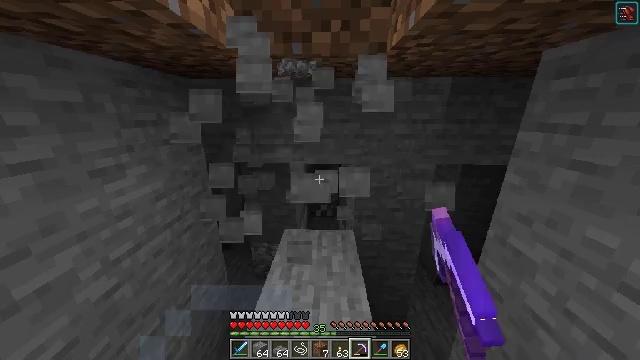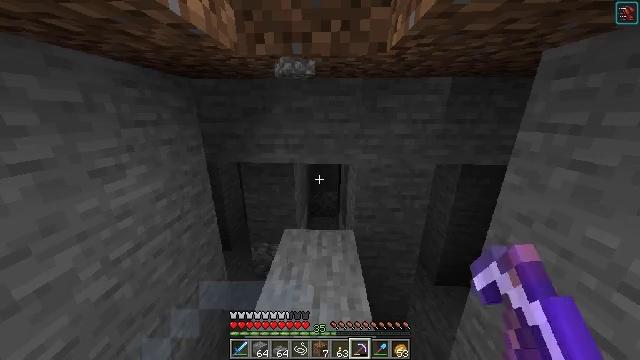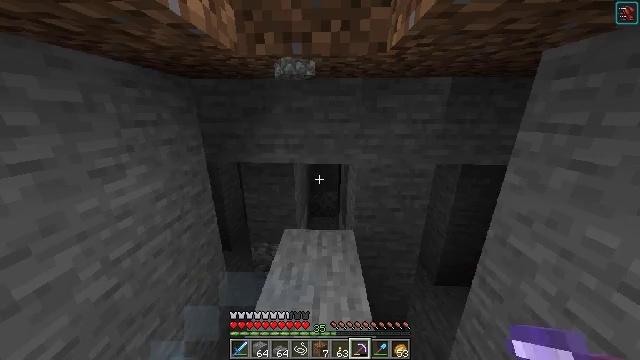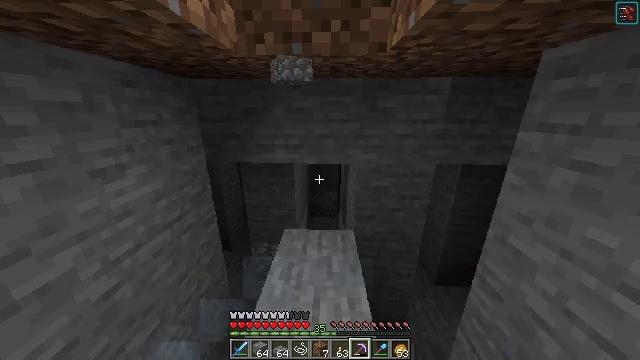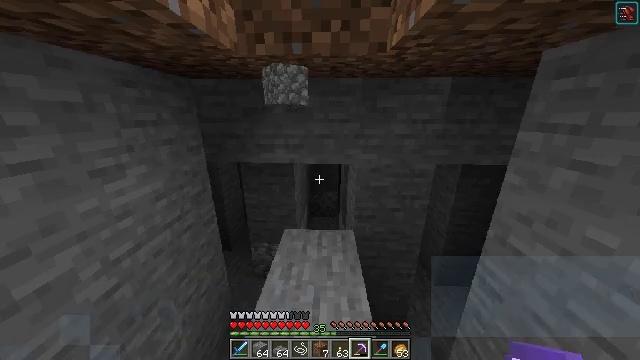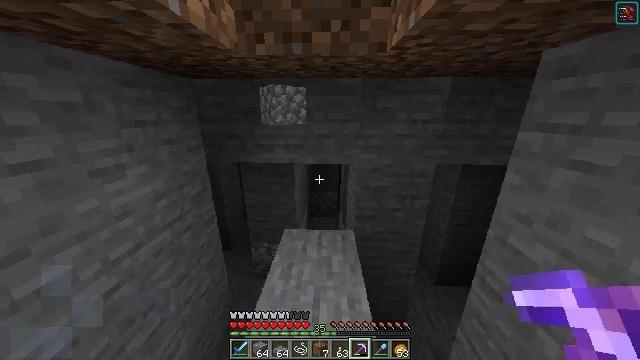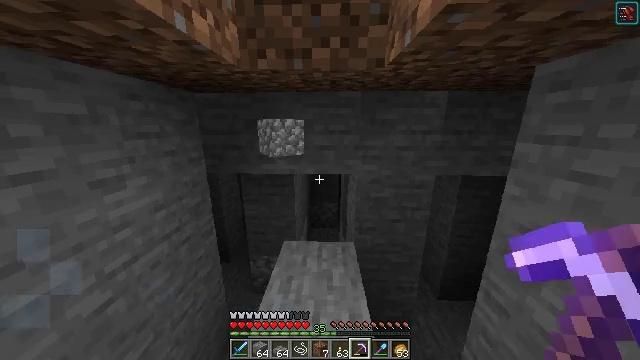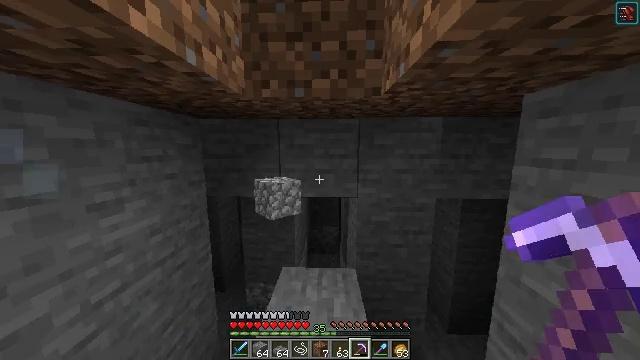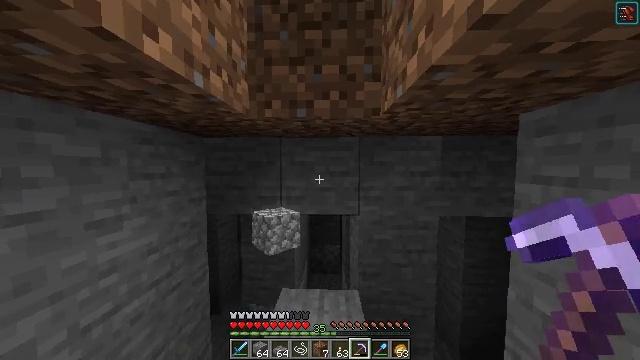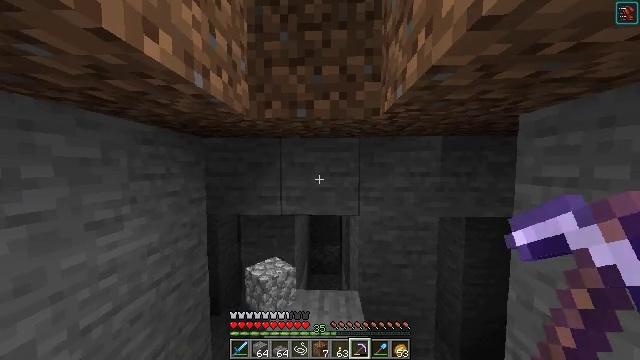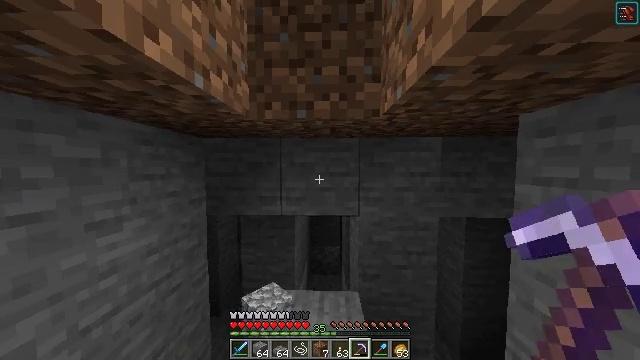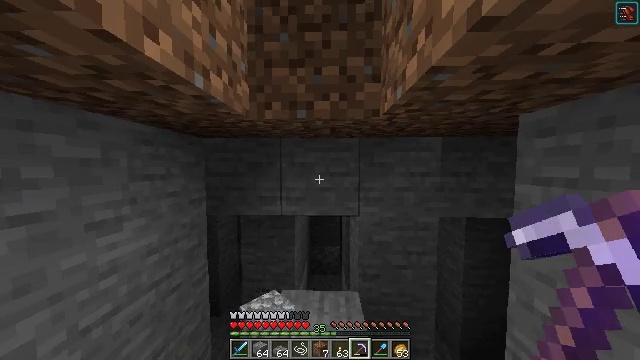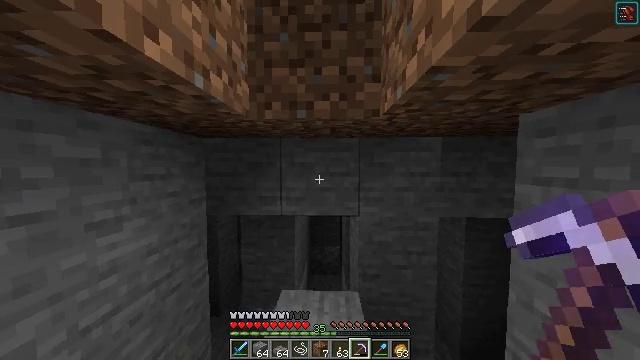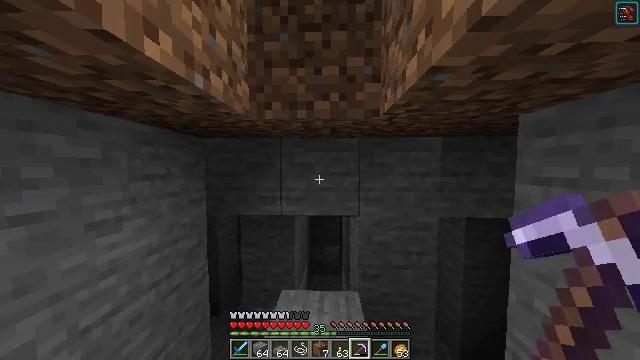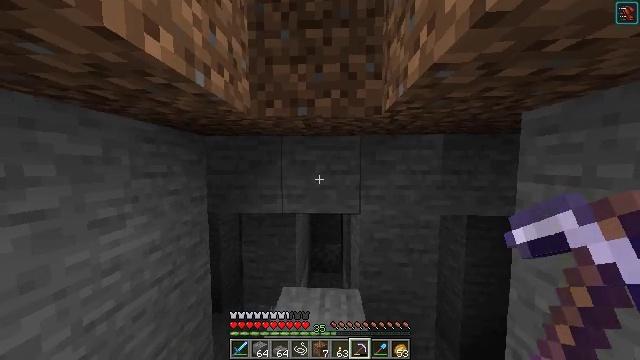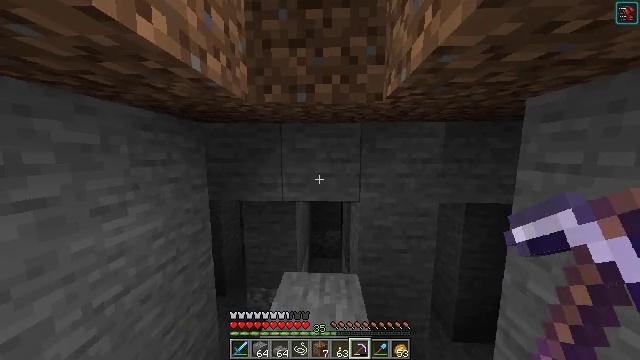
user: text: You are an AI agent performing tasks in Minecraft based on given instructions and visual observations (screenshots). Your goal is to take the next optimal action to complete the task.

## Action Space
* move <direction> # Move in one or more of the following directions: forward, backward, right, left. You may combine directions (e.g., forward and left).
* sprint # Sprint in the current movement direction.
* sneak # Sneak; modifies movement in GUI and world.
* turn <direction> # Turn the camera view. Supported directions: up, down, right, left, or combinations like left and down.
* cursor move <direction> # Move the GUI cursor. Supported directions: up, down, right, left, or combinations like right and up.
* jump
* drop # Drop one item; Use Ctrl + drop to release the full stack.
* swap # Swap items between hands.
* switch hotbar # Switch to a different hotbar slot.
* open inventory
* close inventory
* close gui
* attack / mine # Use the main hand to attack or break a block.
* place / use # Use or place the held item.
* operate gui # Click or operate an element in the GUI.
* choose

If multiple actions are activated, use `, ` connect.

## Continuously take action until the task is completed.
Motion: motion action
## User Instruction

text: Pick up the stone slab block.
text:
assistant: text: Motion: no_op
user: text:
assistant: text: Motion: no_op
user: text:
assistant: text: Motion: no_op
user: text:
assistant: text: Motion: no_op
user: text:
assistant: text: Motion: no_op
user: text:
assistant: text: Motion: turn up
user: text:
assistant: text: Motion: turn up
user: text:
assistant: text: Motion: turn up
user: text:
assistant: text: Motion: no_op
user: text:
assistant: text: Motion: no_op
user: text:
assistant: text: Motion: no_op
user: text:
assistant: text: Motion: no_op
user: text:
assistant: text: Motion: no_op
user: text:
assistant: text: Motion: no_op
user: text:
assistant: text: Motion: turn down
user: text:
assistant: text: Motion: turn down
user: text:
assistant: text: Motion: turn down
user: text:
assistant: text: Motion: turn down
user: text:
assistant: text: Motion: turn down
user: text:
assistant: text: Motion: turn left and down
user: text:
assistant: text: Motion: turn down
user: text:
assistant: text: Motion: turn down
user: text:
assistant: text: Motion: no_op
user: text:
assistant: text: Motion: attack / mine
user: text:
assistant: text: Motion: attack / mine
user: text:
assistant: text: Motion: attack / mine
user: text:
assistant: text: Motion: attack / mine
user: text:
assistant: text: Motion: attack / mine
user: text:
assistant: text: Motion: attack / mine
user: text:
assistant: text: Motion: attack / mine